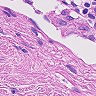
Metastatic tissue present: no